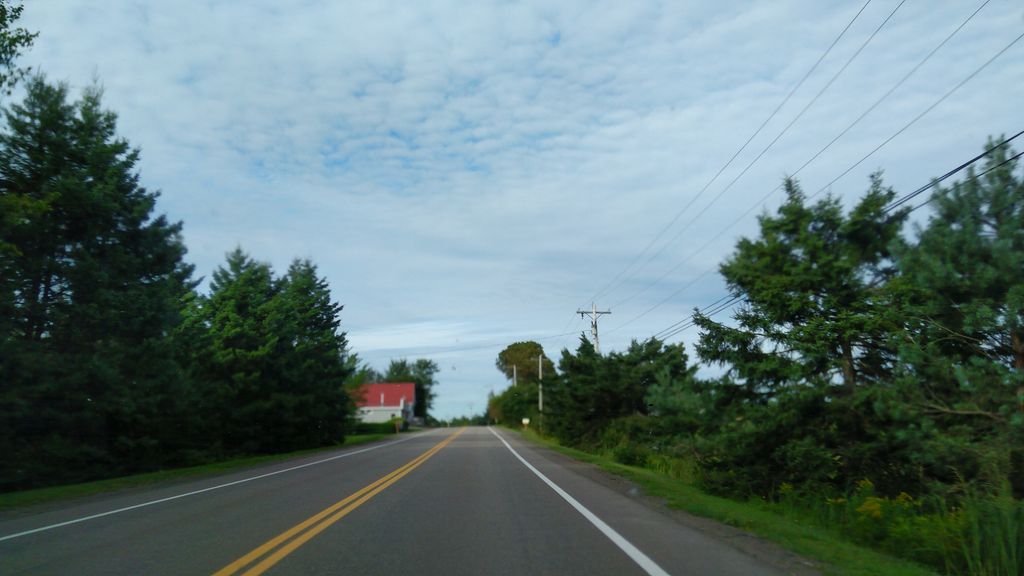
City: charlottetown